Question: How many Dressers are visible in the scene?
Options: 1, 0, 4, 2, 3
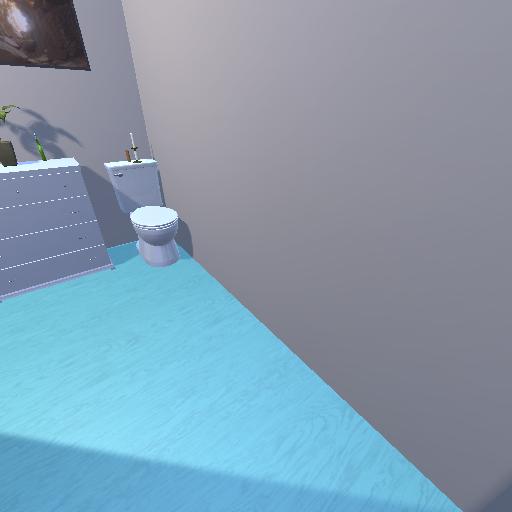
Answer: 1